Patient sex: M
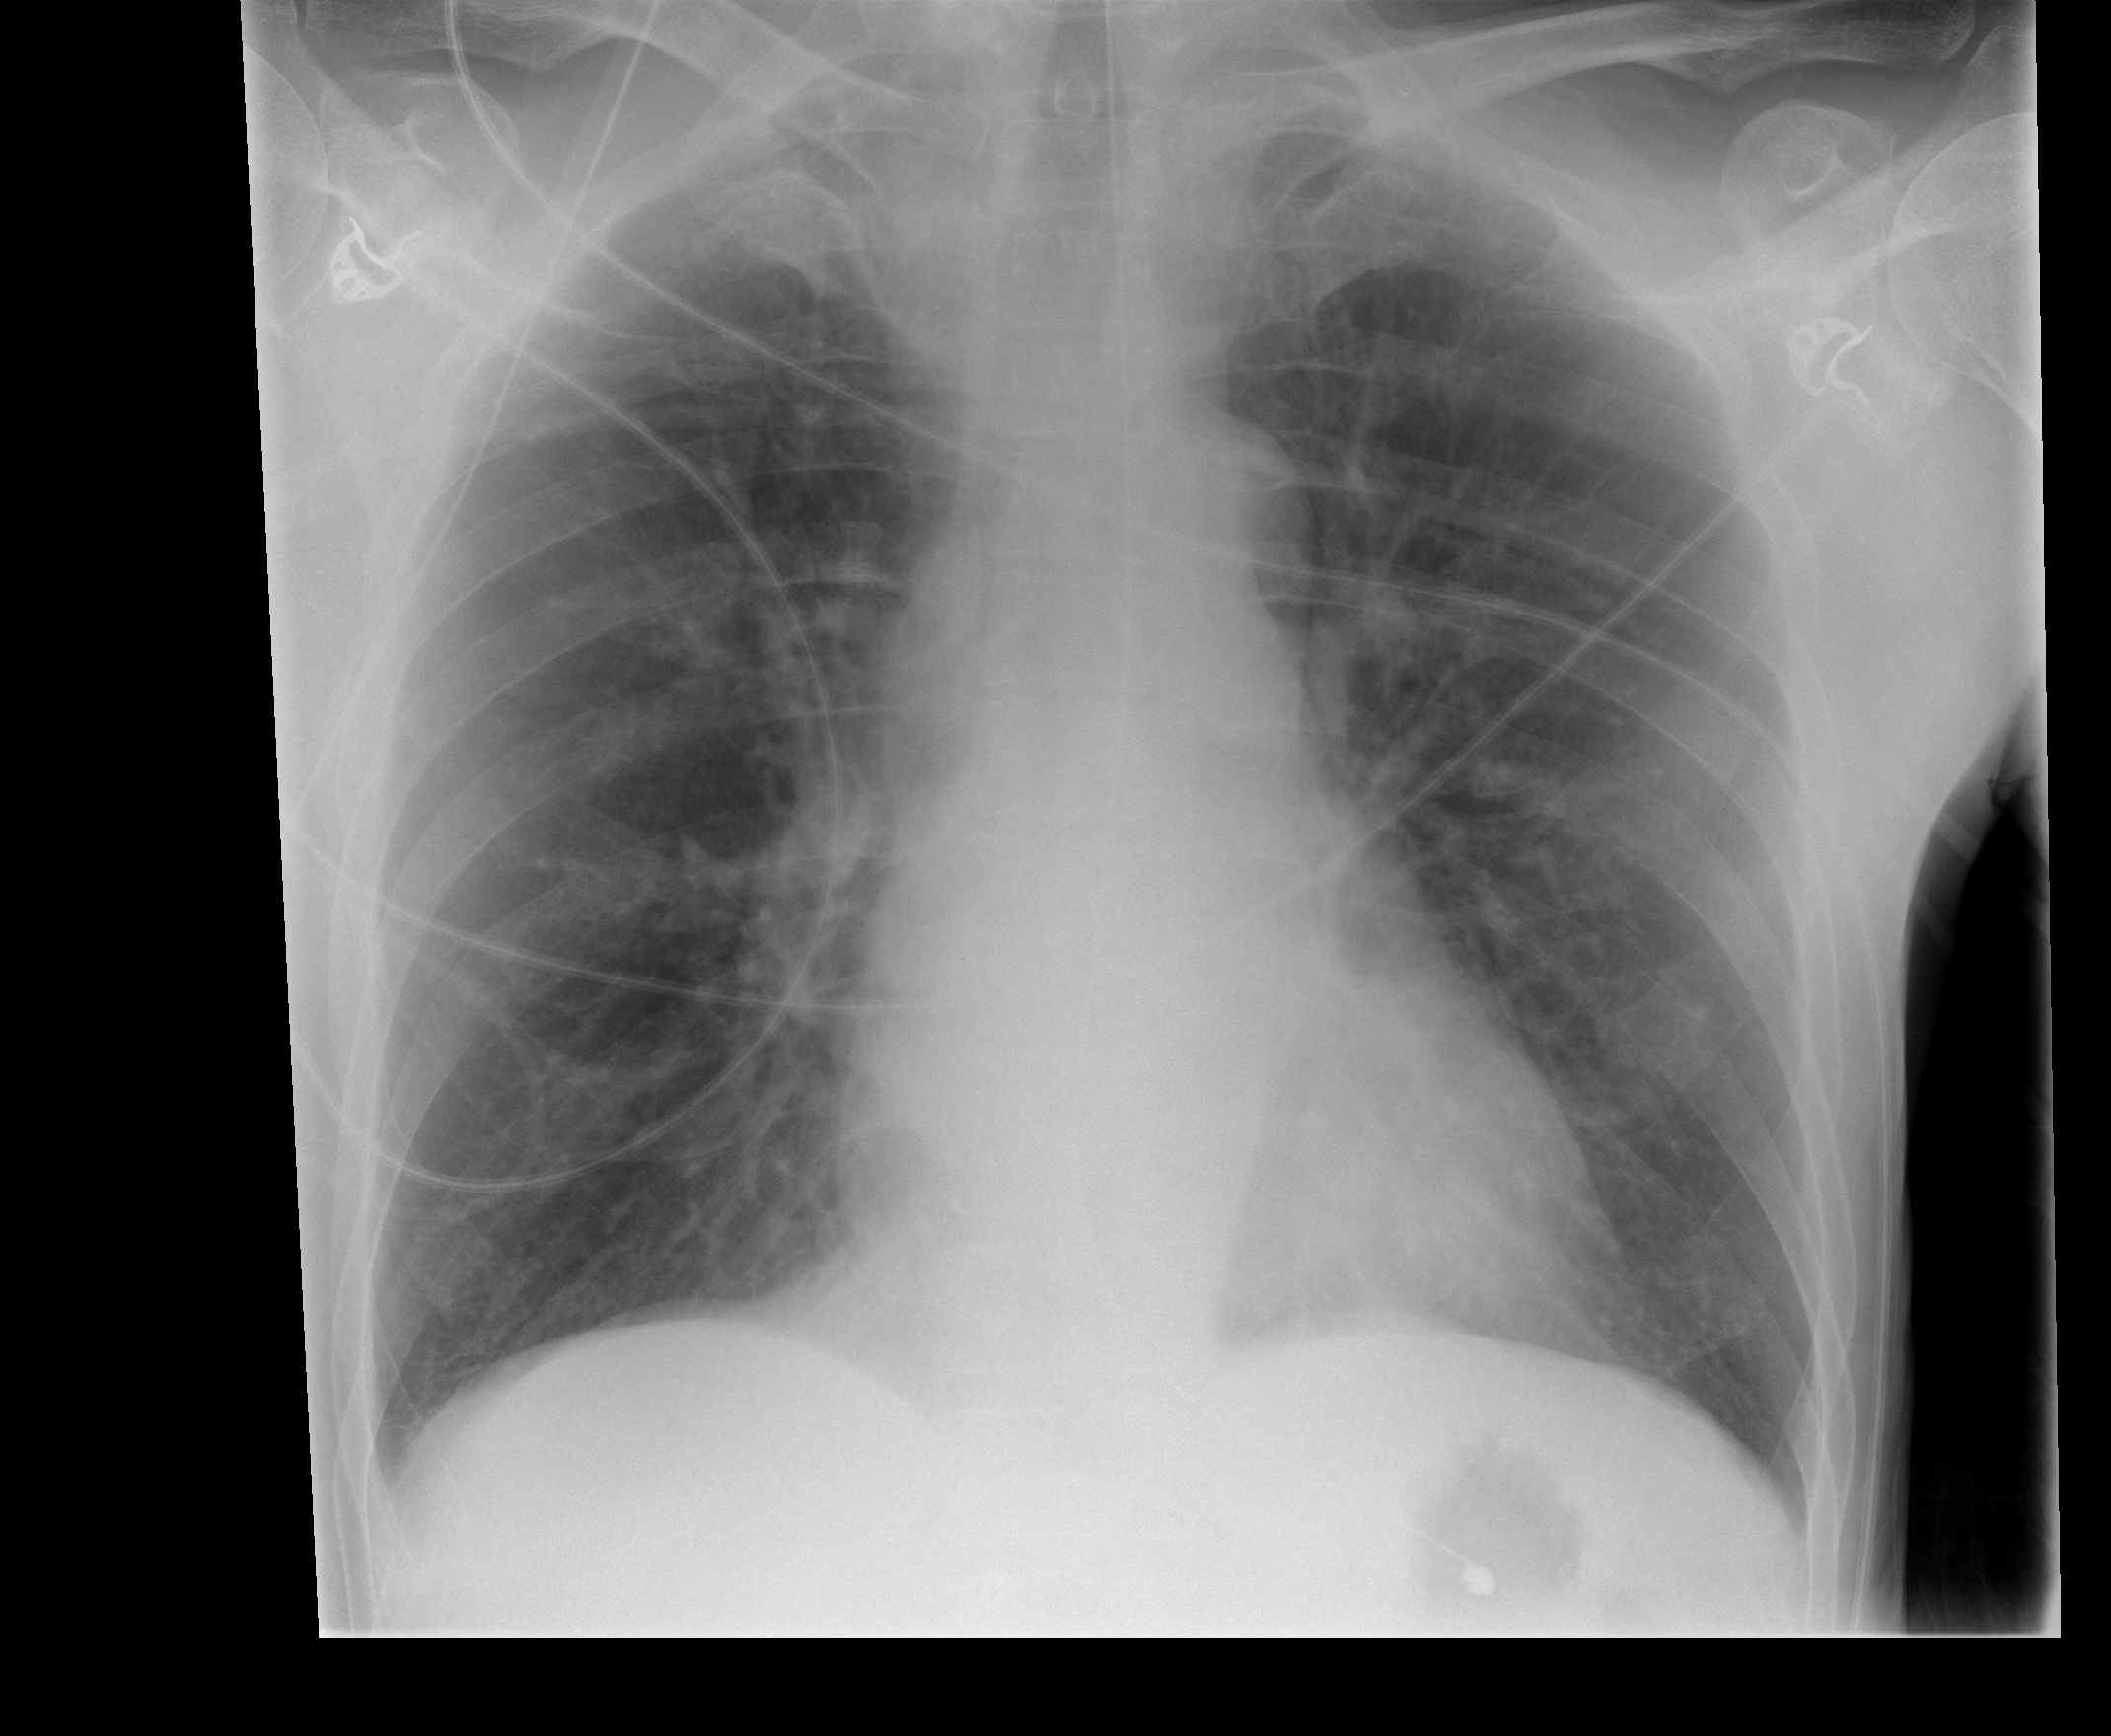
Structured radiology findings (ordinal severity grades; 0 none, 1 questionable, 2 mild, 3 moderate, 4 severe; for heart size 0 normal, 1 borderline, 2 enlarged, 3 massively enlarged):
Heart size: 0
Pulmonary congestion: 0
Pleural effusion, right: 0
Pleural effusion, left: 0
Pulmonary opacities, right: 1
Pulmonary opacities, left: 1
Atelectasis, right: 0
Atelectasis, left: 0